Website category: movie
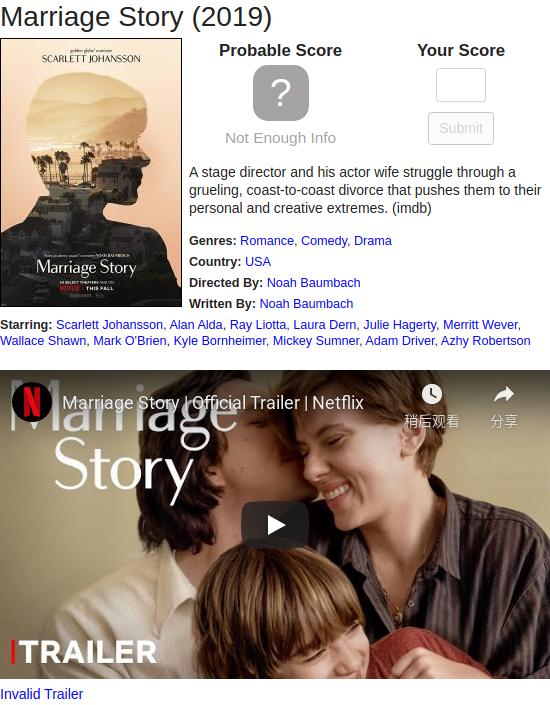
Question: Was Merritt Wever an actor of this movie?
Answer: yes

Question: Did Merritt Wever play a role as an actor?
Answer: yes

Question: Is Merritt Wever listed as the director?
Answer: no

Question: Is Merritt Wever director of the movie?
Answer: no

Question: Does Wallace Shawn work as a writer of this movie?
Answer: no

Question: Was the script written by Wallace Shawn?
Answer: no

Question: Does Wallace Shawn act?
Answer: yes

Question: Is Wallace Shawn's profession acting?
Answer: yes

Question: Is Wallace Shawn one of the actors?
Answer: yes

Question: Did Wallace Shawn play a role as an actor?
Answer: yes

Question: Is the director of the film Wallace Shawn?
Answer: no

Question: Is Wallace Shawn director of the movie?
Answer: no

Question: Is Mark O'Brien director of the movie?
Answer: no

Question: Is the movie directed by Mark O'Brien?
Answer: no

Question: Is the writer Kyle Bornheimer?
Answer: no

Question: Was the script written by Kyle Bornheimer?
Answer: no

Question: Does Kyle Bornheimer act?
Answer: yes

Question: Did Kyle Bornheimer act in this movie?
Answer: yes

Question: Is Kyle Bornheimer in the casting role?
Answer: yes

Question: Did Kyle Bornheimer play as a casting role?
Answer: yes

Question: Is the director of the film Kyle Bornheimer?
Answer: no

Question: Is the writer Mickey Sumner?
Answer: no

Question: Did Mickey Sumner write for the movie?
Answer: no

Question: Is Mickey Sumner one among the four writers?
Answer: no

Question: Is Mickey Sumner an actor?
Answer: yes

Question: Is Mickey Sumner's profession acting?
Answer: yes

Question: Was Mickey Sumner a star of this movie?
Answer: yes

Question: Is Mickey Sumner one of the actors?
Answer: yes

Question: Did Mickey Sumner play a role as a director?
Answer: no

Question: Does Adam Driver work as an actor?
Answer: yes

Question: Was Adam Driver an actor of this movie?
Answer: yes

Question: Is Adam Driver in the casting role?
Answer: yes

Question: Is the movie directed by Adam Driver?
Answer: no

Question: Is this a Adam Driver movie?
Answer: no

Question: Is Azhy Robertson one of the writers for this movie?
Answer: no

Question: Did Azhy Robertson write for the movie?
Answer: no

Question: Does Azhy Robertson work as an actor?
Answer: yes

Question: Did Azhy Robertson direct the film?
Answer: no

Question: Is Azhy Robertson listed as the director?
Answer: no

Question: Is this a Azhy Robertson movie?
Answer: no

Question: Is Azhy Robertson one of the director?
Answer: no